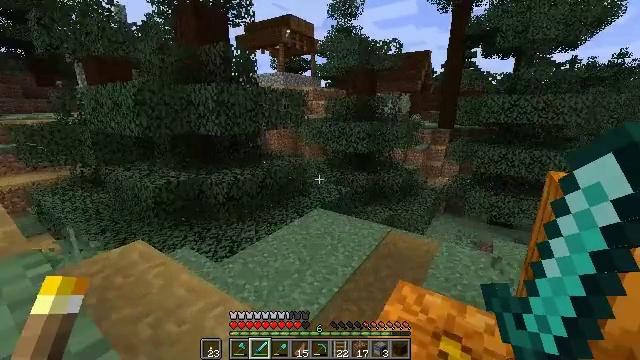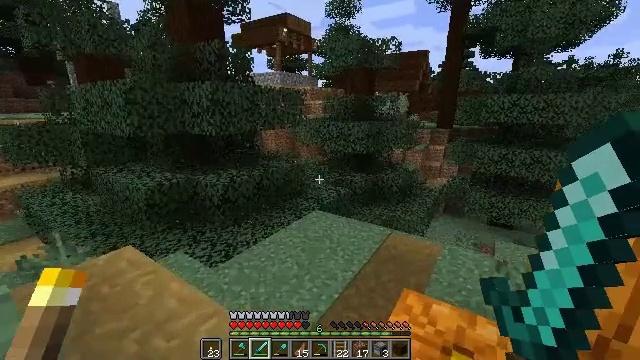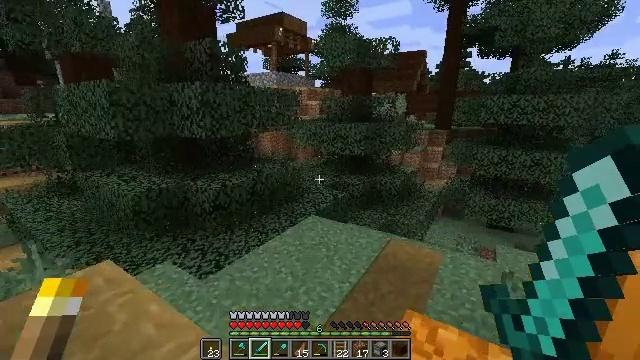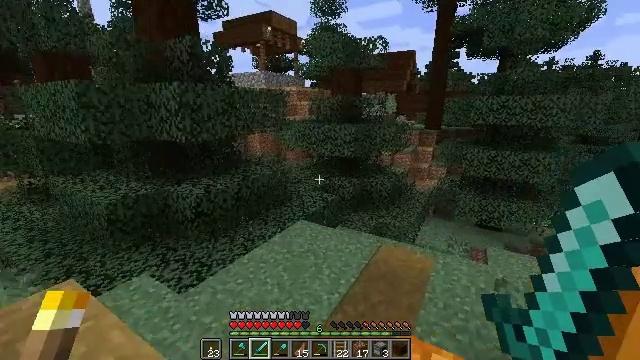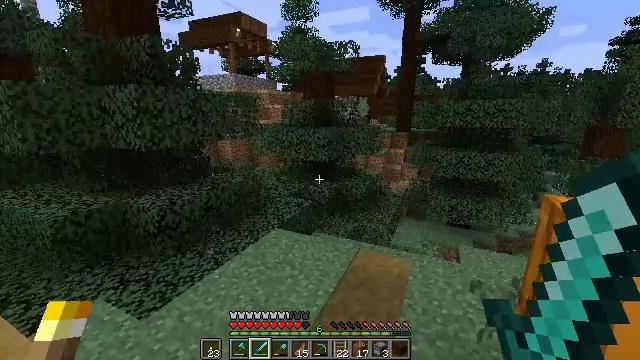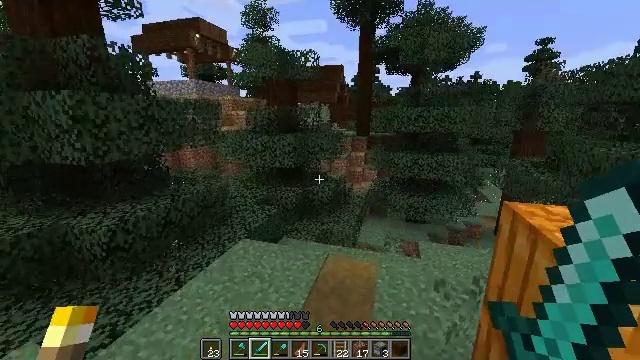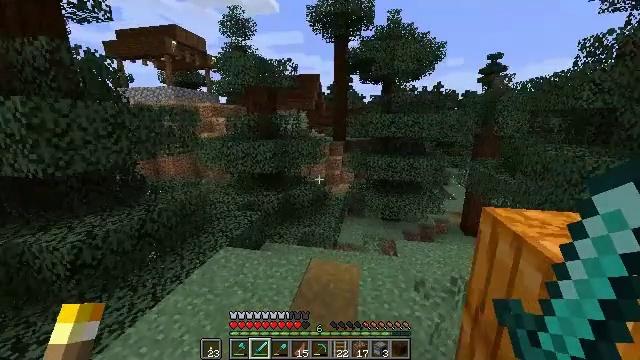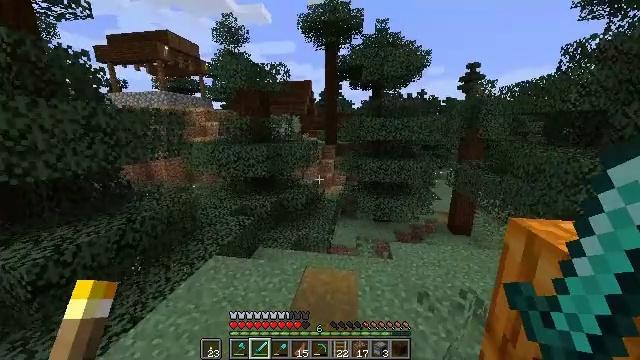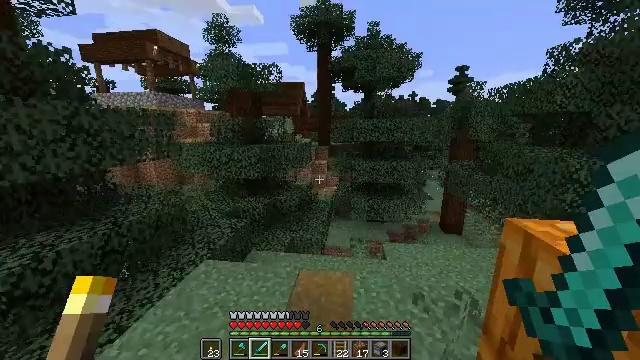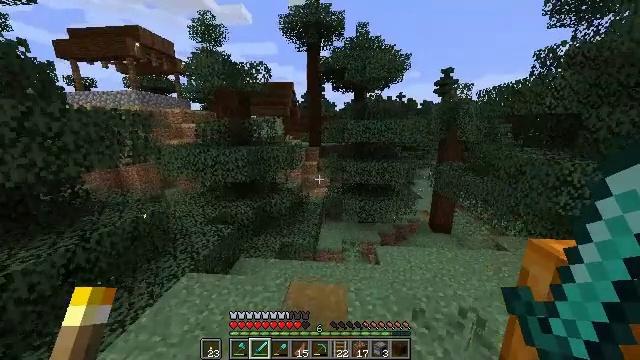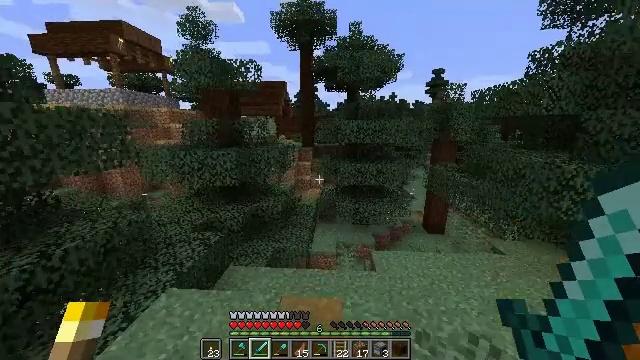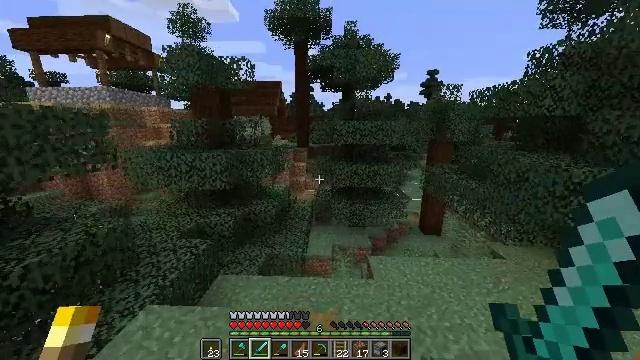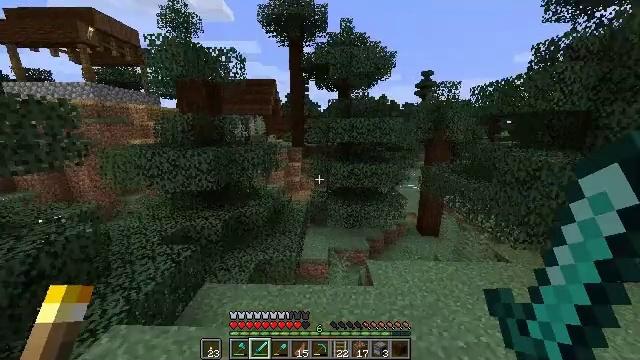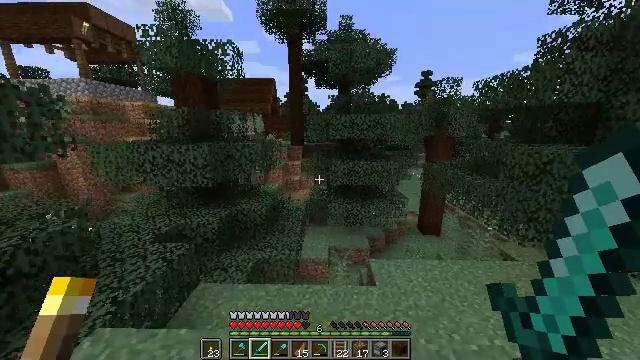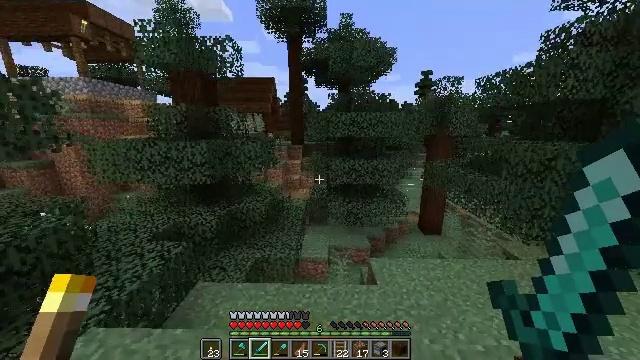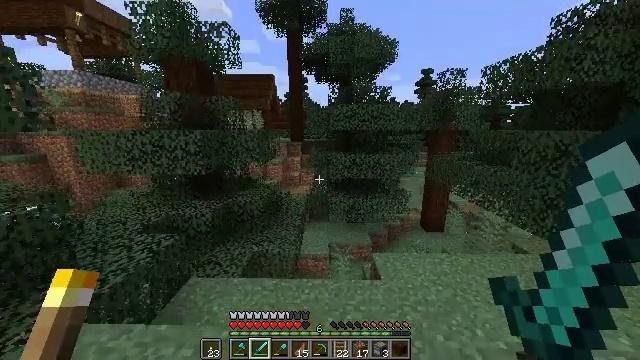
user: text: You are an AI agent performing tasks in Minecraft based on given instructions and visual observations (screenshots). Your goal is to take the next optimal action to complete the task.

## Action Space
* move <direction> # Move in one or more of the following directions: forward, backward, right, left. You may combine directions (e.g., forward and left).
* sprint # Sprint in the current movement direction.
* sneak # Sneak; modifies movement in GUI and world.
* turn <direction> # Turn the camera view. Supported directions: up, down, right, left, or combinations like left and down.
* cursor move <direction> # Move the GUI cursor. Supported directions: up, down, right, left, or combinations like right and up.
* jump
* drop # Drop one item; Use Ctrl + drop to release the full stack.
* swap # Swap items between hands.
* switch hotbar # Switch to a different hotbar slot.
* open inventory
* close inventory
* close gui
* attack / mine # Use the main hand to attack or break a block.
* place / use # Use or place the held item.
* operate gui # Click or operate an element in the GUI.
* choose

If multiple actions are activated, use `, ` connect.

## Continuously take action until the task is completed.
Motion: motion action
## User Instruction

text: Remove the large fern from the terrain.
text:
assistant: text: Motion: move forward
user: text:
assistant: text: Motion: move forward, sprint
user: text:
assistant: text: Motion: move forward, sprint, turn right
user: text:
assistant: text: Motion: move forward, sprint, turn right
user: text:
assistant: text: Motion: move forward, sprint, turn right
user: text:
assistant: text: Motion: move forward, turn right
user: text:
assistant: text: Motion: move forward, turn right
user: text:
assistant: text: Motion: move forward, sprint, turn right
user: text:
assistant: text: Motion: move forward, sprint, turn right
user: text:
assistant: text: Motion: move forward, sprint, turn right
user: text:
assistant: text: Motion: move forward, turn right
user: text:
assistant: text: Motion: move forward, turn right
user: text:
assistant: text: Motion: move forward, sprint
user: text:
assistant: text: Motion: move forward, sprint
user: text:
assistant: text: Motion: move forward, sprint
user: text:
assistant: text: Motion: move forward, sprint
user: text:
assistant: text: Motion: move forward
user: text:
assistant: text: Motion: move forward
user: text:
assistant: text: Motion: move forward
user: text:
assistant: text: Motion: move forward, turn left
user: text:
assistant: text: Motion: move forward, turn left
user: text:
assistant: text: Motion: move forward, turn left, jump
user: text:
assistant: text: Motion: move forward, turn left, jump
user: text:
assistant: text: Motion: move forward, turn left, jump
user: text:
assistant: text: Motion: move forward, jump
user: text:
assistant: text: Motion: move forward, jump
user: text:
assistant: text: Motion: move forward, jump
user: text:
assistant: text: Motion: move forward, jump
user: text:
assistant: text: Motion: move forward, jump
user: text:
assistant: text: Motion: move forward, jump